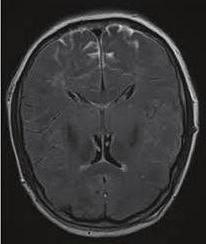
Label: notumor